Field crop: maize
Growth stage: 2
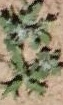
Species: atriplex